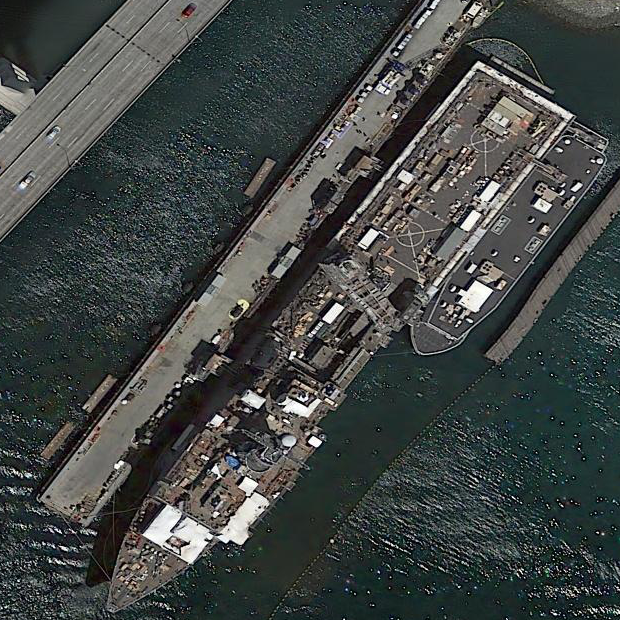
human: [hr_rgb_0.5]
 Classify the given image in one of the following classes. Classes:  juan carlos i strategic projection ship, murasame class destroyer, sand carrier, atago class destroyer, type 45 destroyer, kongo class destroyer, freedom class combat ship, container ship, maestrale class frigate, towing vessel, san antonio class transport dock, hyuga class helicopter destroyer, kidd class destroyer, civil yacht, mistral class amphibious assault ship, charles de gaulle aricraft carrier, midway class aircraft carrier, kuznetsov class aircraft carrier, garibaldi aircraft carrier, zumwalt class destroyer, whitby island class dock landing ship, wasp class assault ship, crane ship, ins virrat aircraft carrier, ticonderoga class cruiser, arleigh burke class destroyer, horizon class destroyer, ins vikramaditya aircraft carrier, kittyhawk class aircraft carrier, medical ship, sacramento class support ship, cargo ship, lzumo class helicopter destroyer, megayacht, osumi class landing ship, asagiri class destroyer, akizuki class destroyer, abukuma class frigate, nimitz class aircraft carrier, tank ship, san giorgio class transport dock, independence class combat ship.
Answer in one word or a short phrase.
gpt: Whitby Island class dock landing ship